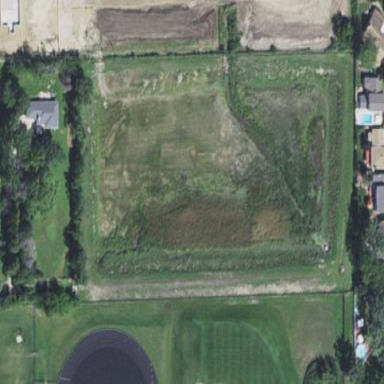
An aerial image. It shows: Detention basin with water.